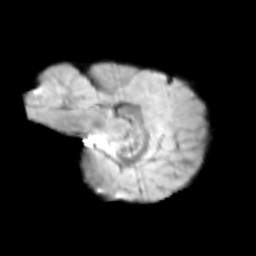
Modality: T2w
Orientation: sagittal
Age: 11
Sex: female
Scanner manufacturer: siemens
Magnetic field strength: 3 T
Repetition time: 3.8 s
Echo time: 0.07 s